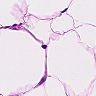
Metastatic tissue present: no